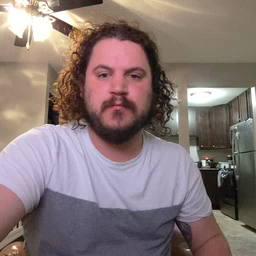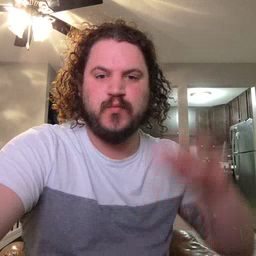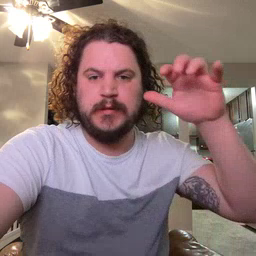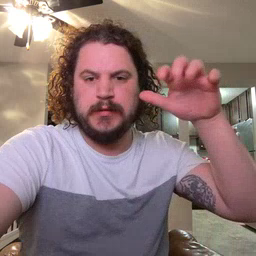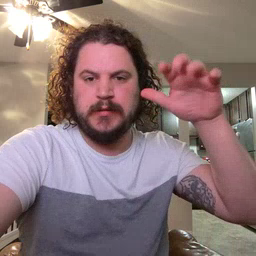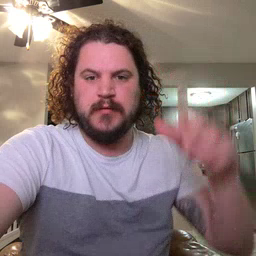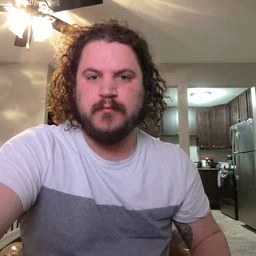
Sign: rain